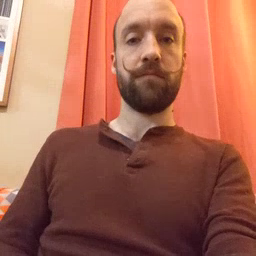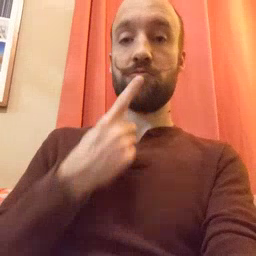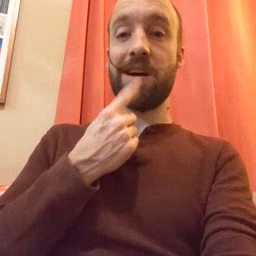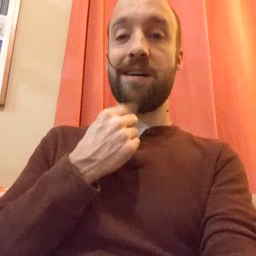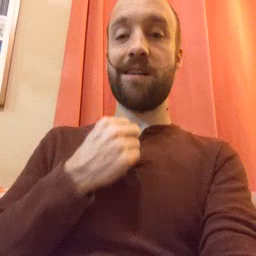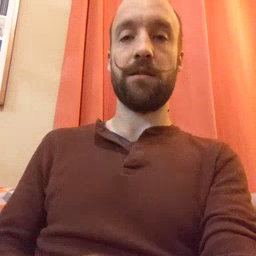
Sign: red